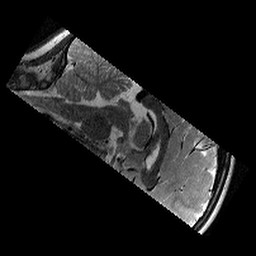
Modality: T2w
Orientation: sagittal
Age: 10
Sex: female
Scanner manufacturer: siemens
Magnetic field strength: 3 T
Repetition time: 9.23 s
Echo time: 0.067 s